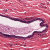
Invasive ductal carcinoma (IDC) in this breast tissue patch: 0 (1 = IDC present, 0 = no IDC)